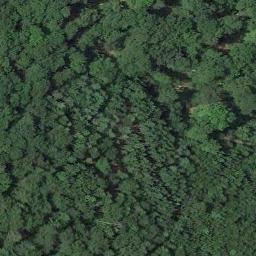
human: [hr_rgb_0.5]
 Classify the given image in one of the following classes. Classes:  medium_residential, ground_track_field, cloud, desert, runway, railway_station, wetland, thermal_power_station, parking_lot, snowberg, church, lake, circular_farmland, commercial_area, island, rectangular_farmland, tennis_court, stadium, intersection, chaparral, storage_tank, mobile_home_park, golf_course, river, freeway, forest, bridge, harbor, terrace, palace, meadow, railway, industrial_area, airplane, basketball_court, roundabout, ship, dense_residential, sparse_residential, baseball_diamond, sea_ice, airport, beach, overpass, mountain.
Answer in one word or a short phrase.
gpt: forest